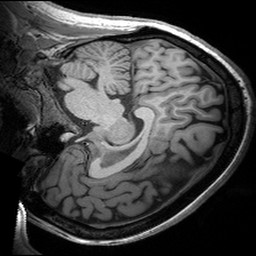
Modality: T1w
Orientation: sagittal
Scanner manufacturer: siemens
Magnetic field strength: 3 T
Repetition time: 2.53 s
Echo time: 0.00299 s